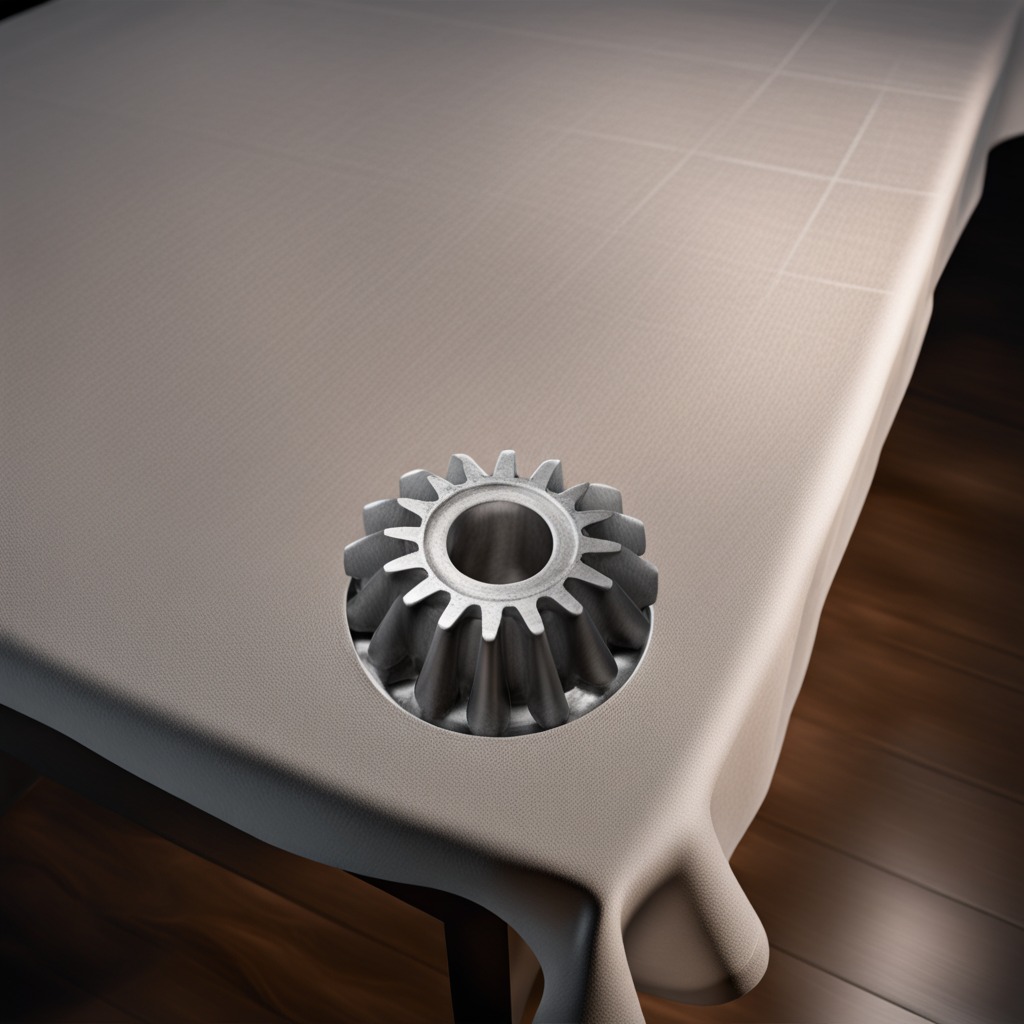
A steel gear with teeth is lying on a wooden table inside a workshop at night.